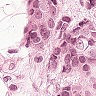
Metastatic tissue present: yes